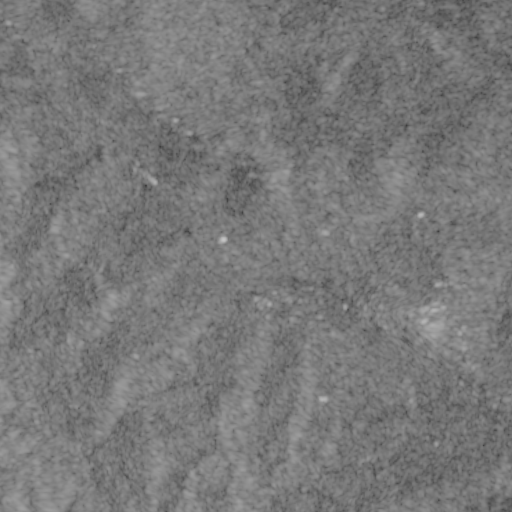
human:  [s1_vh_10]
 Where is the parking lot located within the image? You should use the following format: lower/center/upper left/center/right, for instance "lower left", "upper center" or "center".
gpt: The parking lot is located in the center right of the image.
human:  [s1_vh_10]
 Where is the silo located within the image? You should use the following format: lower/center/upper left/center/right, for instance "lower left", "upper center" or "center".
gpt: The silo is located in the center of the image.
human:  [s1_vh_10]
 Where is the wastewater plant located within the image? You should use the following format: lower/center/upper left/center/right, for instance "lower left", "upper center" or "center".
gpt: The wastewater plant is located in the lower right of the image.
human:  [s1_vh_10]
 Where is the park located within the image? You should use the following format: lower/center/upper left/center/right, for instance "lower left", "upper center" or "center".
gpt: There is no park in the image.

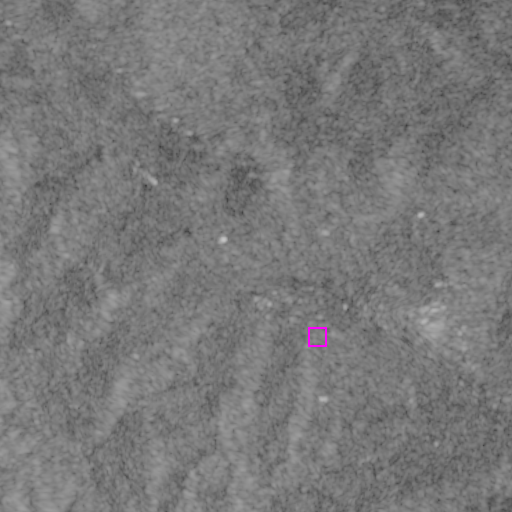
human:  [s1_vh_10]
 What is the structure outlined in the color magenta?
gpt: The structure outlined in magenta is a park.
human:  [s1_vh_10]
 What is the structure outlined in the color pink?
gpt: There is no pink outline.